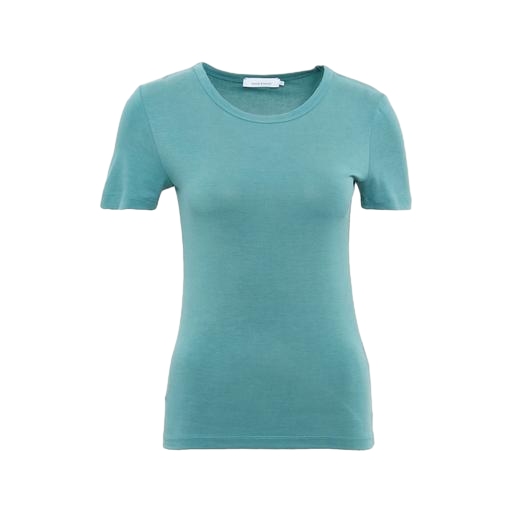
green form-fitting t-shirt, slim fit t-shirt, green scoop neck t-shirt, white background